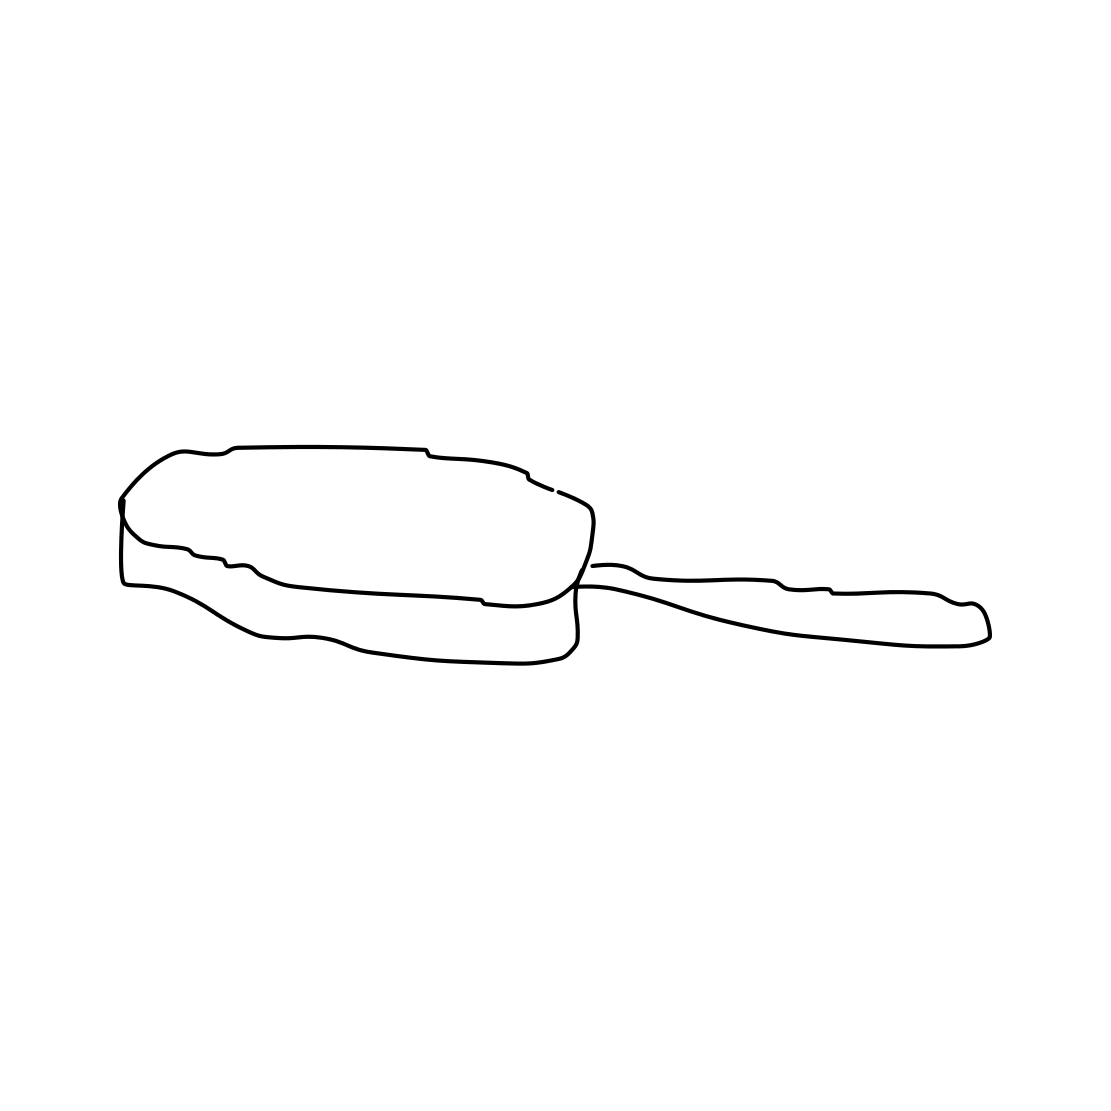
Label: frying-pan